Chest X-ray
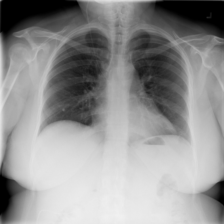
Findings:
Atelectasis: negative
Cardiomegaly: negative
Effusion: negative
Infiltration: negative
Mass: negative
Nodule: positive
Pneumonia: negative
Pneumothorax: negative
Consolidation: negative
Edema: negative
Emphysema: negative
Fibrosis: negative
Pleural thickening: negative
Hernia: negative